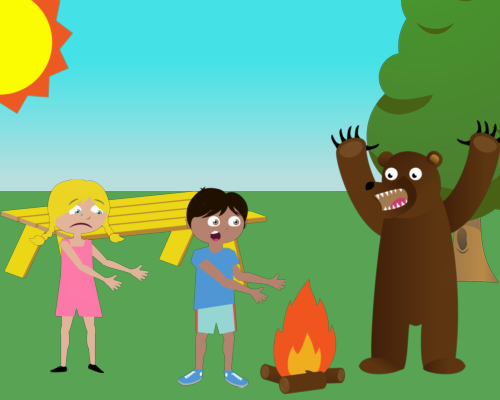
The upper left corner shows a large sun with four and a half rays. The right side of the yellow bench is elevated. A sorrowful girl and a surprised boy are positioned in front of the yellow bench. A large bear faces left, near a small bubble tree hole.